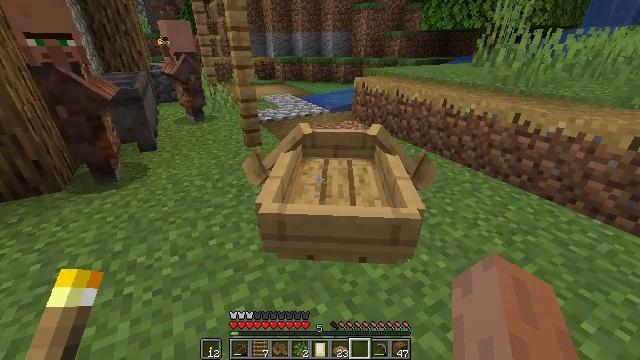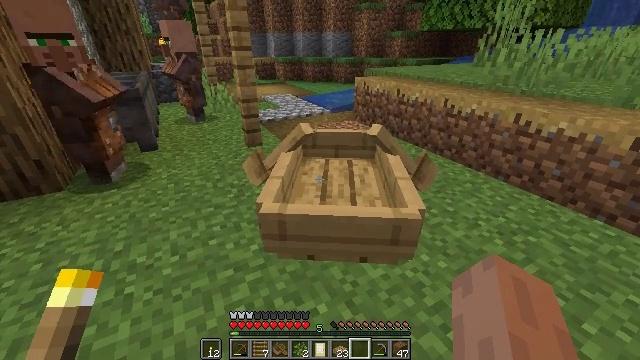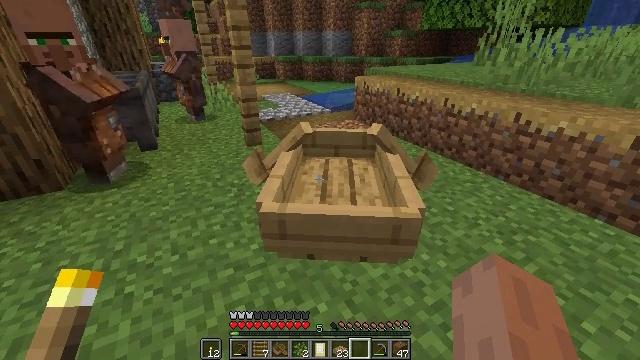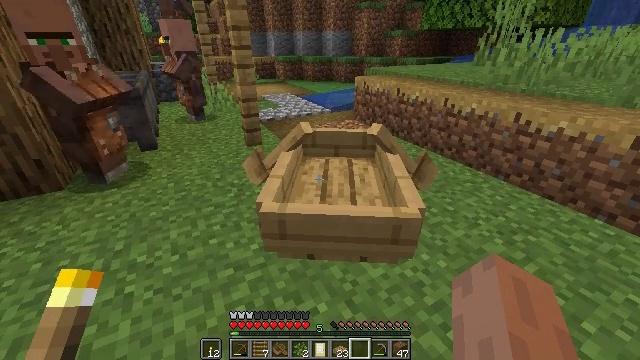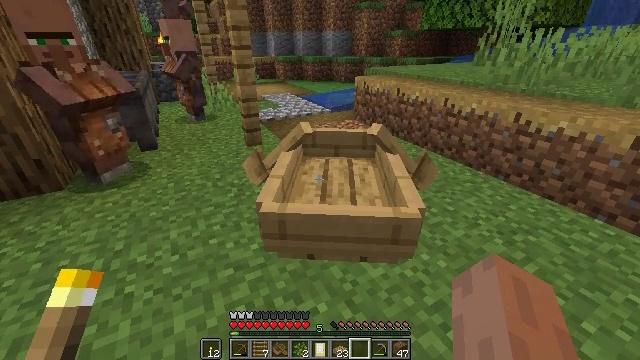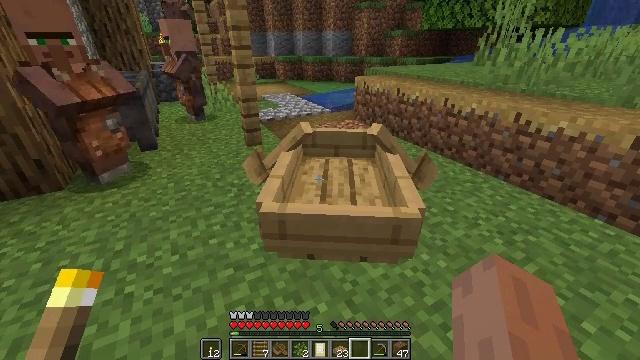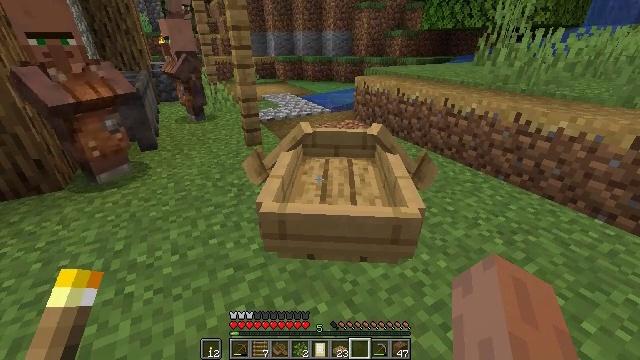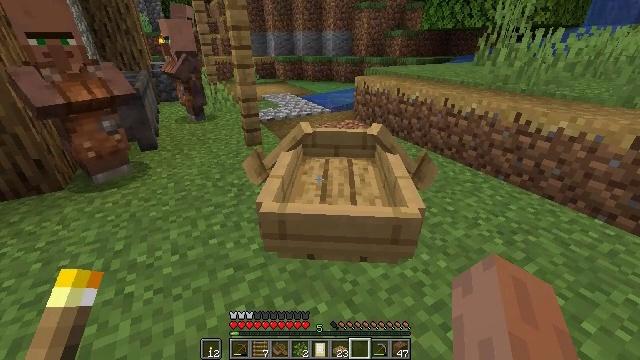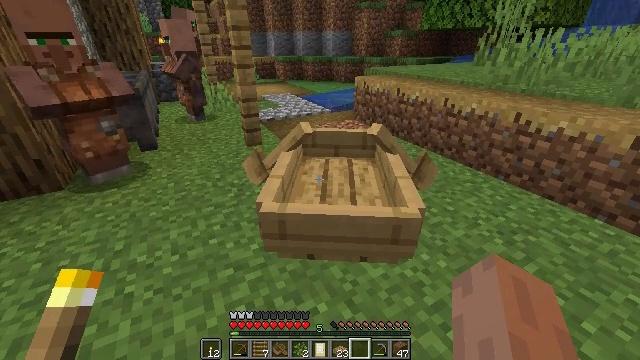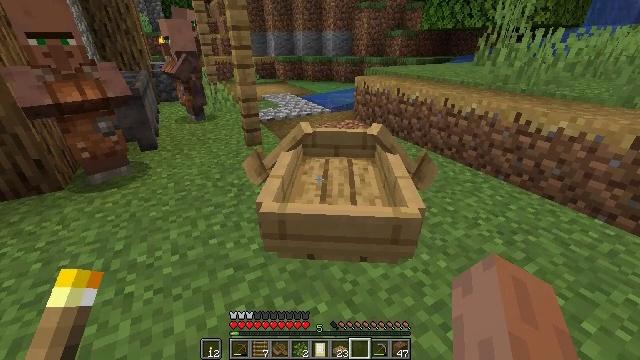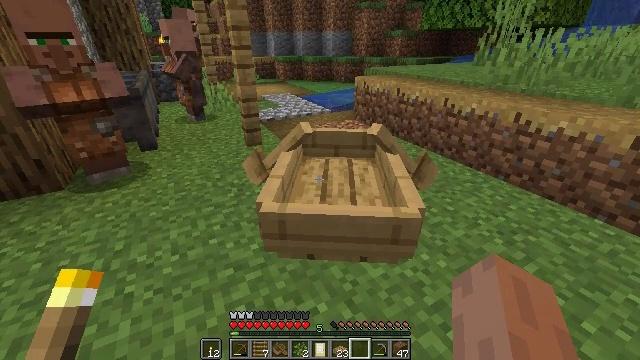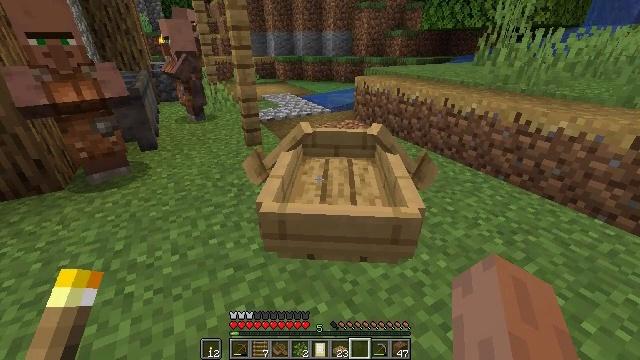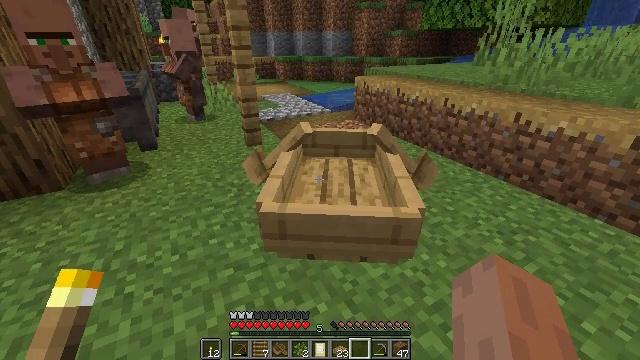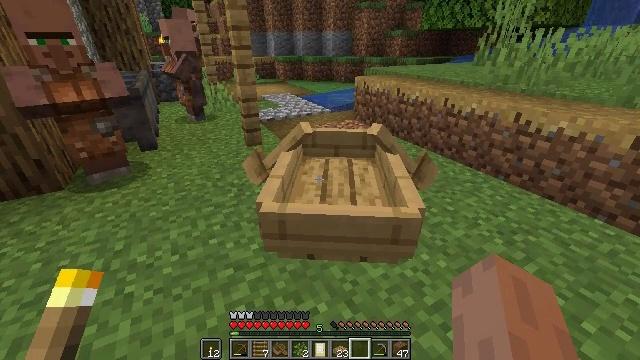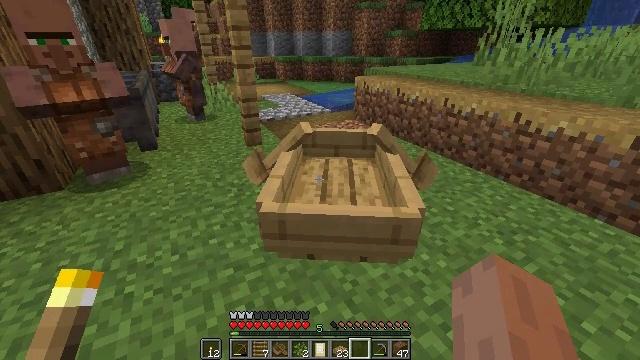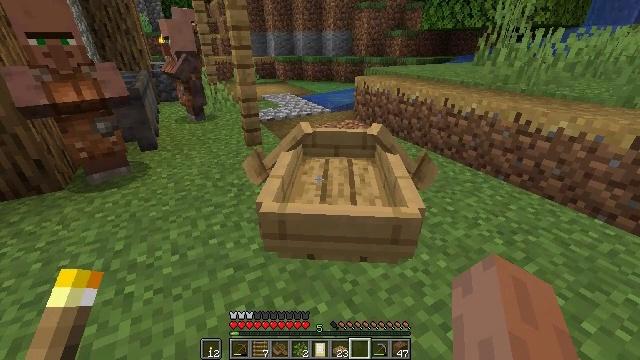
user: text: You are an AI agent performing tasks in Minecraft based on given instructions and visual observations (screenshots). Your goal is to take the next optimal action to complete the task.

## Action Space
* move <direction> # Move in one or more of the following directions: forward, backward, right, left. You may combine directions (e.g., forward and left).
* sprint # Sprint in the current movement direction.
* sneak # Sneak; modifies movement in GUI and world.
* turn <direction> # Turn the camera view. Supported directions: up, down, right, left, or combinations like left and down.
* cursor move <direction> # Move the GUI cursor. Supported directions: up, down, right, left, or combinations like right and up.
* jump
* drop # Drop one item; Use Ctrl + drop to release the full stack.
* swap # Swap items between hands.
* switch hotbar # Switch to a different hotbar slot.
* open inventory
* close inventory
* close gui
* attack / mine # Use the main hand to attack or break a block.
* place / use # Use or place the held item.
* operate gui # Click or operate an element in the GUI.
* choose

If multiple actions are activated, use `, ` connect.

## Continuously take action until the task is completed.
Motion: motion action
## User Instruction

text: Gather the cauldron for reuse.
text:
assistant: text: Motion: no_op
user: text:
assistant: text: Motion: no_op
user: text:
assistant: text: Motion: no_op
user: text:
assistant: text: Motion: no_op
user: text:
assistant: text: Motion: no_op
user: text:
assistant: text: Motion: no_op
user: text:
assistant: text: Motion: no_op
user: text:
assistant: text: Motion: no_op
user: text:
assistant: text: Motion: no_op
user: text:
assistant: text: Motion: no_op
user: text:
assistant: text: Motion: no_op
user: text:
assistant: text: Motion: no_op
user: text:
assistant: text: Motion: no_op
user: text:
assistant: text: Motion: no_op
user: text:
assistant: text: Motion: no_op
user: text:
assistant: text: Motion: no_op
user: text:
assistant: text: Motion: no_op
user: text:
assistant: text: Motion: no_op
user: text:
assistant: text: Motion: no_op
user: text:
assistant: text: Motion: no_op
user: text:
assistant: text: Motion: no_op
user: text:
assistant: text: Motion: no_op
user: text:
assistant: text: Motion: no_op
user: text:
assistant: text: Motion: no_op
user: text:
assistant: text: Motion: no_op
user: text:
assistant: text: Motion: no_op
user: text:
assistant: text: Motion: no_op
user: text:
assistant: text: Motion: no_op
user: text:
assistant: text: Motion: no_op
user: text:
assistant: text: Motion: no_op